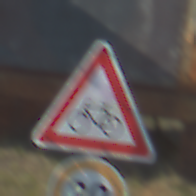
Verkehrszeichen: RadverkehrRechts
Zusatzzeichen unten: Geschwindigkeit30
Umgebung: Outdoor, Suburban
Tageszeit: MorningAfternoon
Wetter: Clear
Licht: Natural
Jahreszeit: NotSpecified
Kontrast: HighContrast